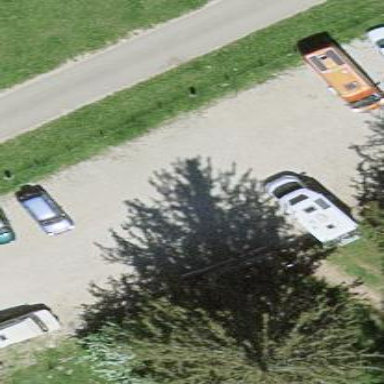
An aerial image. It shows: Parking area enclosed by wire fence.